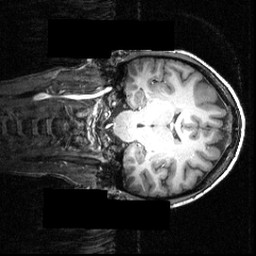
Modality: T1w
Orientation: coronal
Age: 20
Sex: female
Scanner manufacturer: siemens
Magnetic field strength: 3.951 T
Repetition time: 1.5 s
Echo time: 0.00335 s